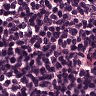
Metastatic tissue present: no